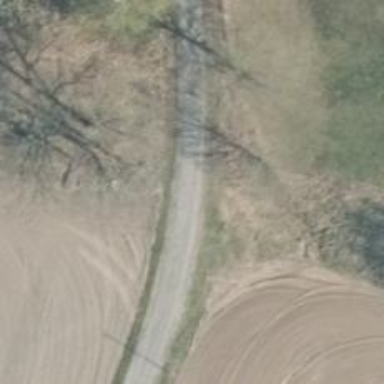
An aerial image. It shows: Unclassified road with concrete lanes.